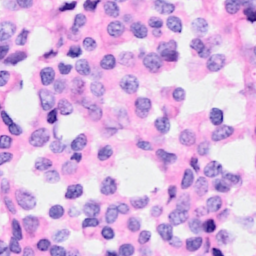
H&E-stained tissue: Breast